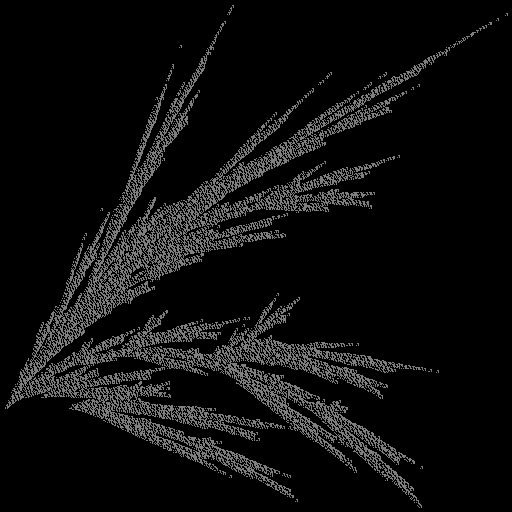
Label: filmyfern